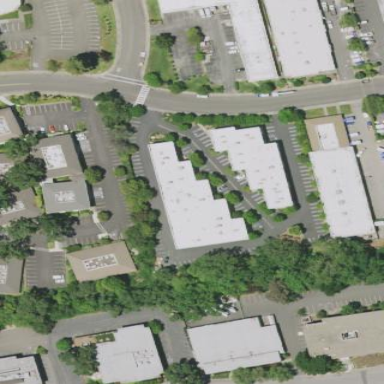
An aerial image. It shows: Commercial building.